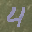
Label: 4